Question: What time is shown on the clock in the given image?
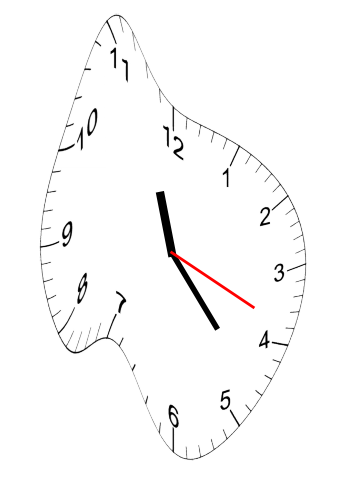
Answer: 11:23:19